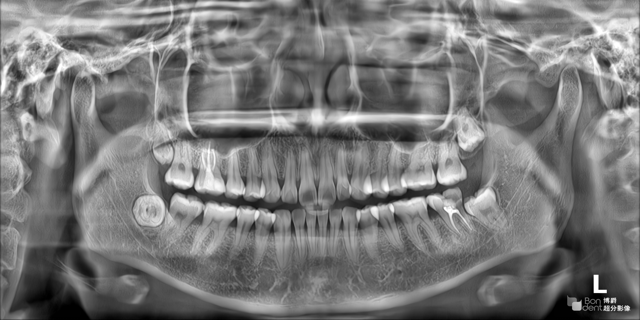
adult